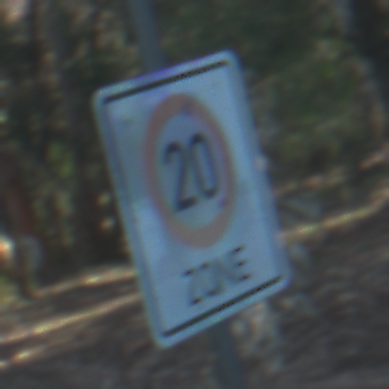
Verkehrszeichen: BeginnZone20
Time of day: MorningAfternoon
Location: Outdoor (Nature)
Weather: Clear
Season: NotSpecified
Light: Natural